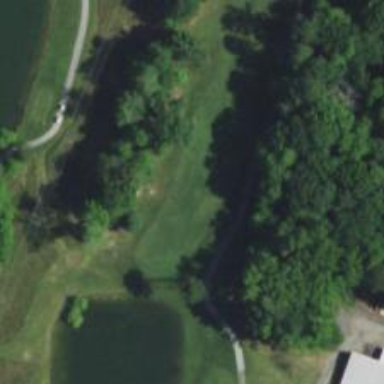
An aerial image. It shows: View of golf hole.